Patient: sex M, age 66
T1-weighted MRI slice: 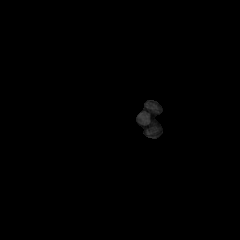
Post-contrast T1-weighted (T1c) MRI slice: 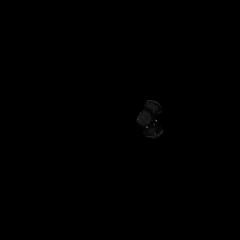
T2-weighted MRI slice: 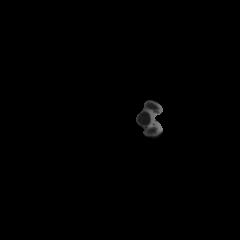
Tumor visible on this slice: no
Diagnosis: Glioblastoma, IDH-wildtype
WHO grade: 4